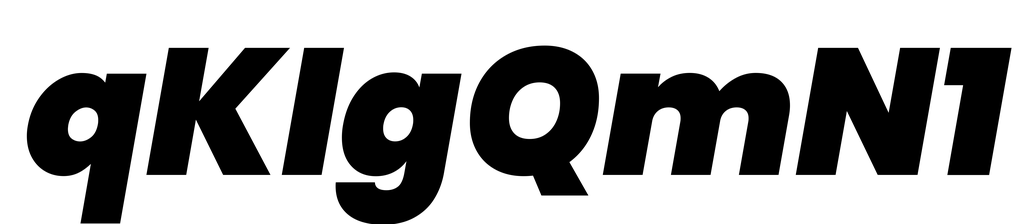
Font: Poppins-BlackItalic